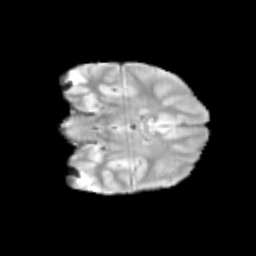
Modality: T2w
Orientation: coronal
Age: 12
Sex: male
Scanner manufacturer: siemens
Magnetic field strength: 3 T
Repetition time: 3.8 s
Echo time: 0.07 s